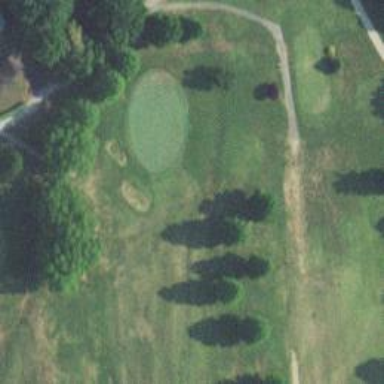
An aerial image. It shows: Golf hole.